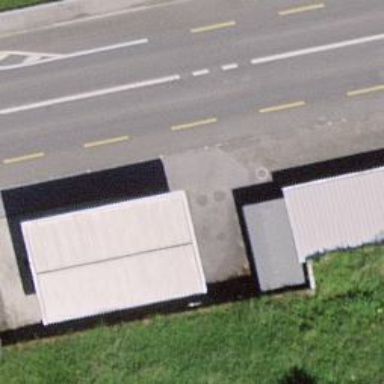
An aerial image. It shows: Fuel station.